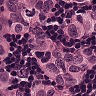
Metastatic tissue present: yes